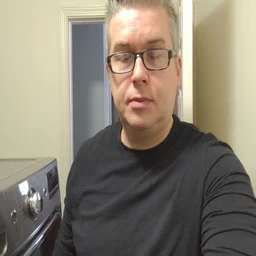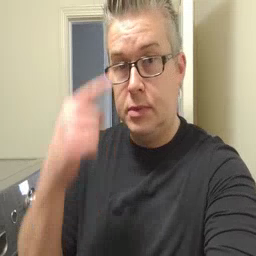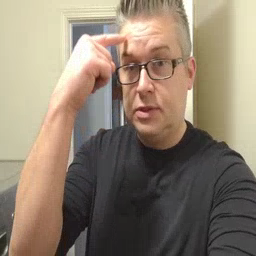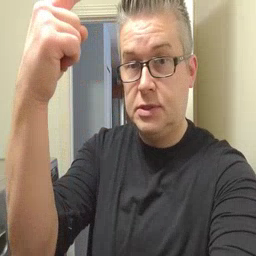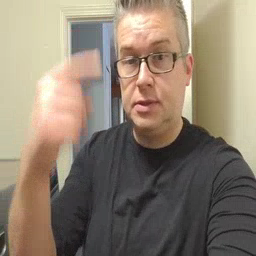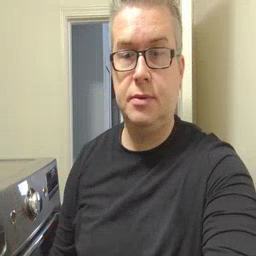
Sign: penny